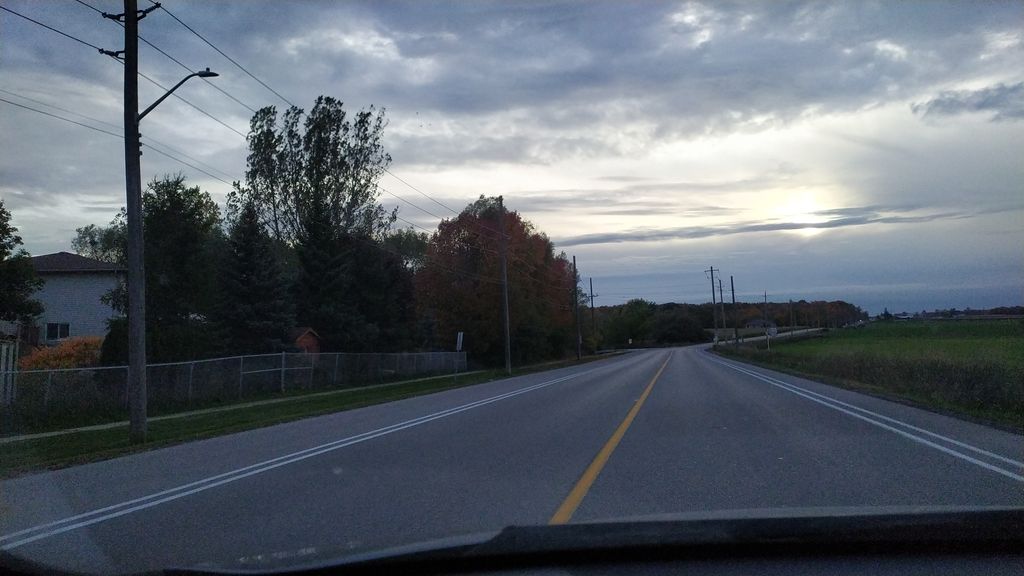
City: kitchener-waterloo